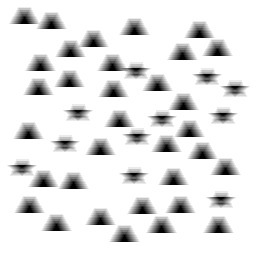
Squares: 0
Triangles: 33
Stars: 11
Total shapes: 44